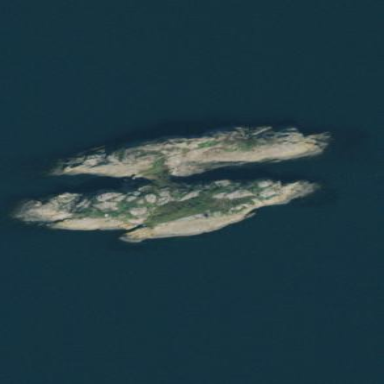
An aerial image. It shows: Islet along the natural coastline.